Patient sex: F
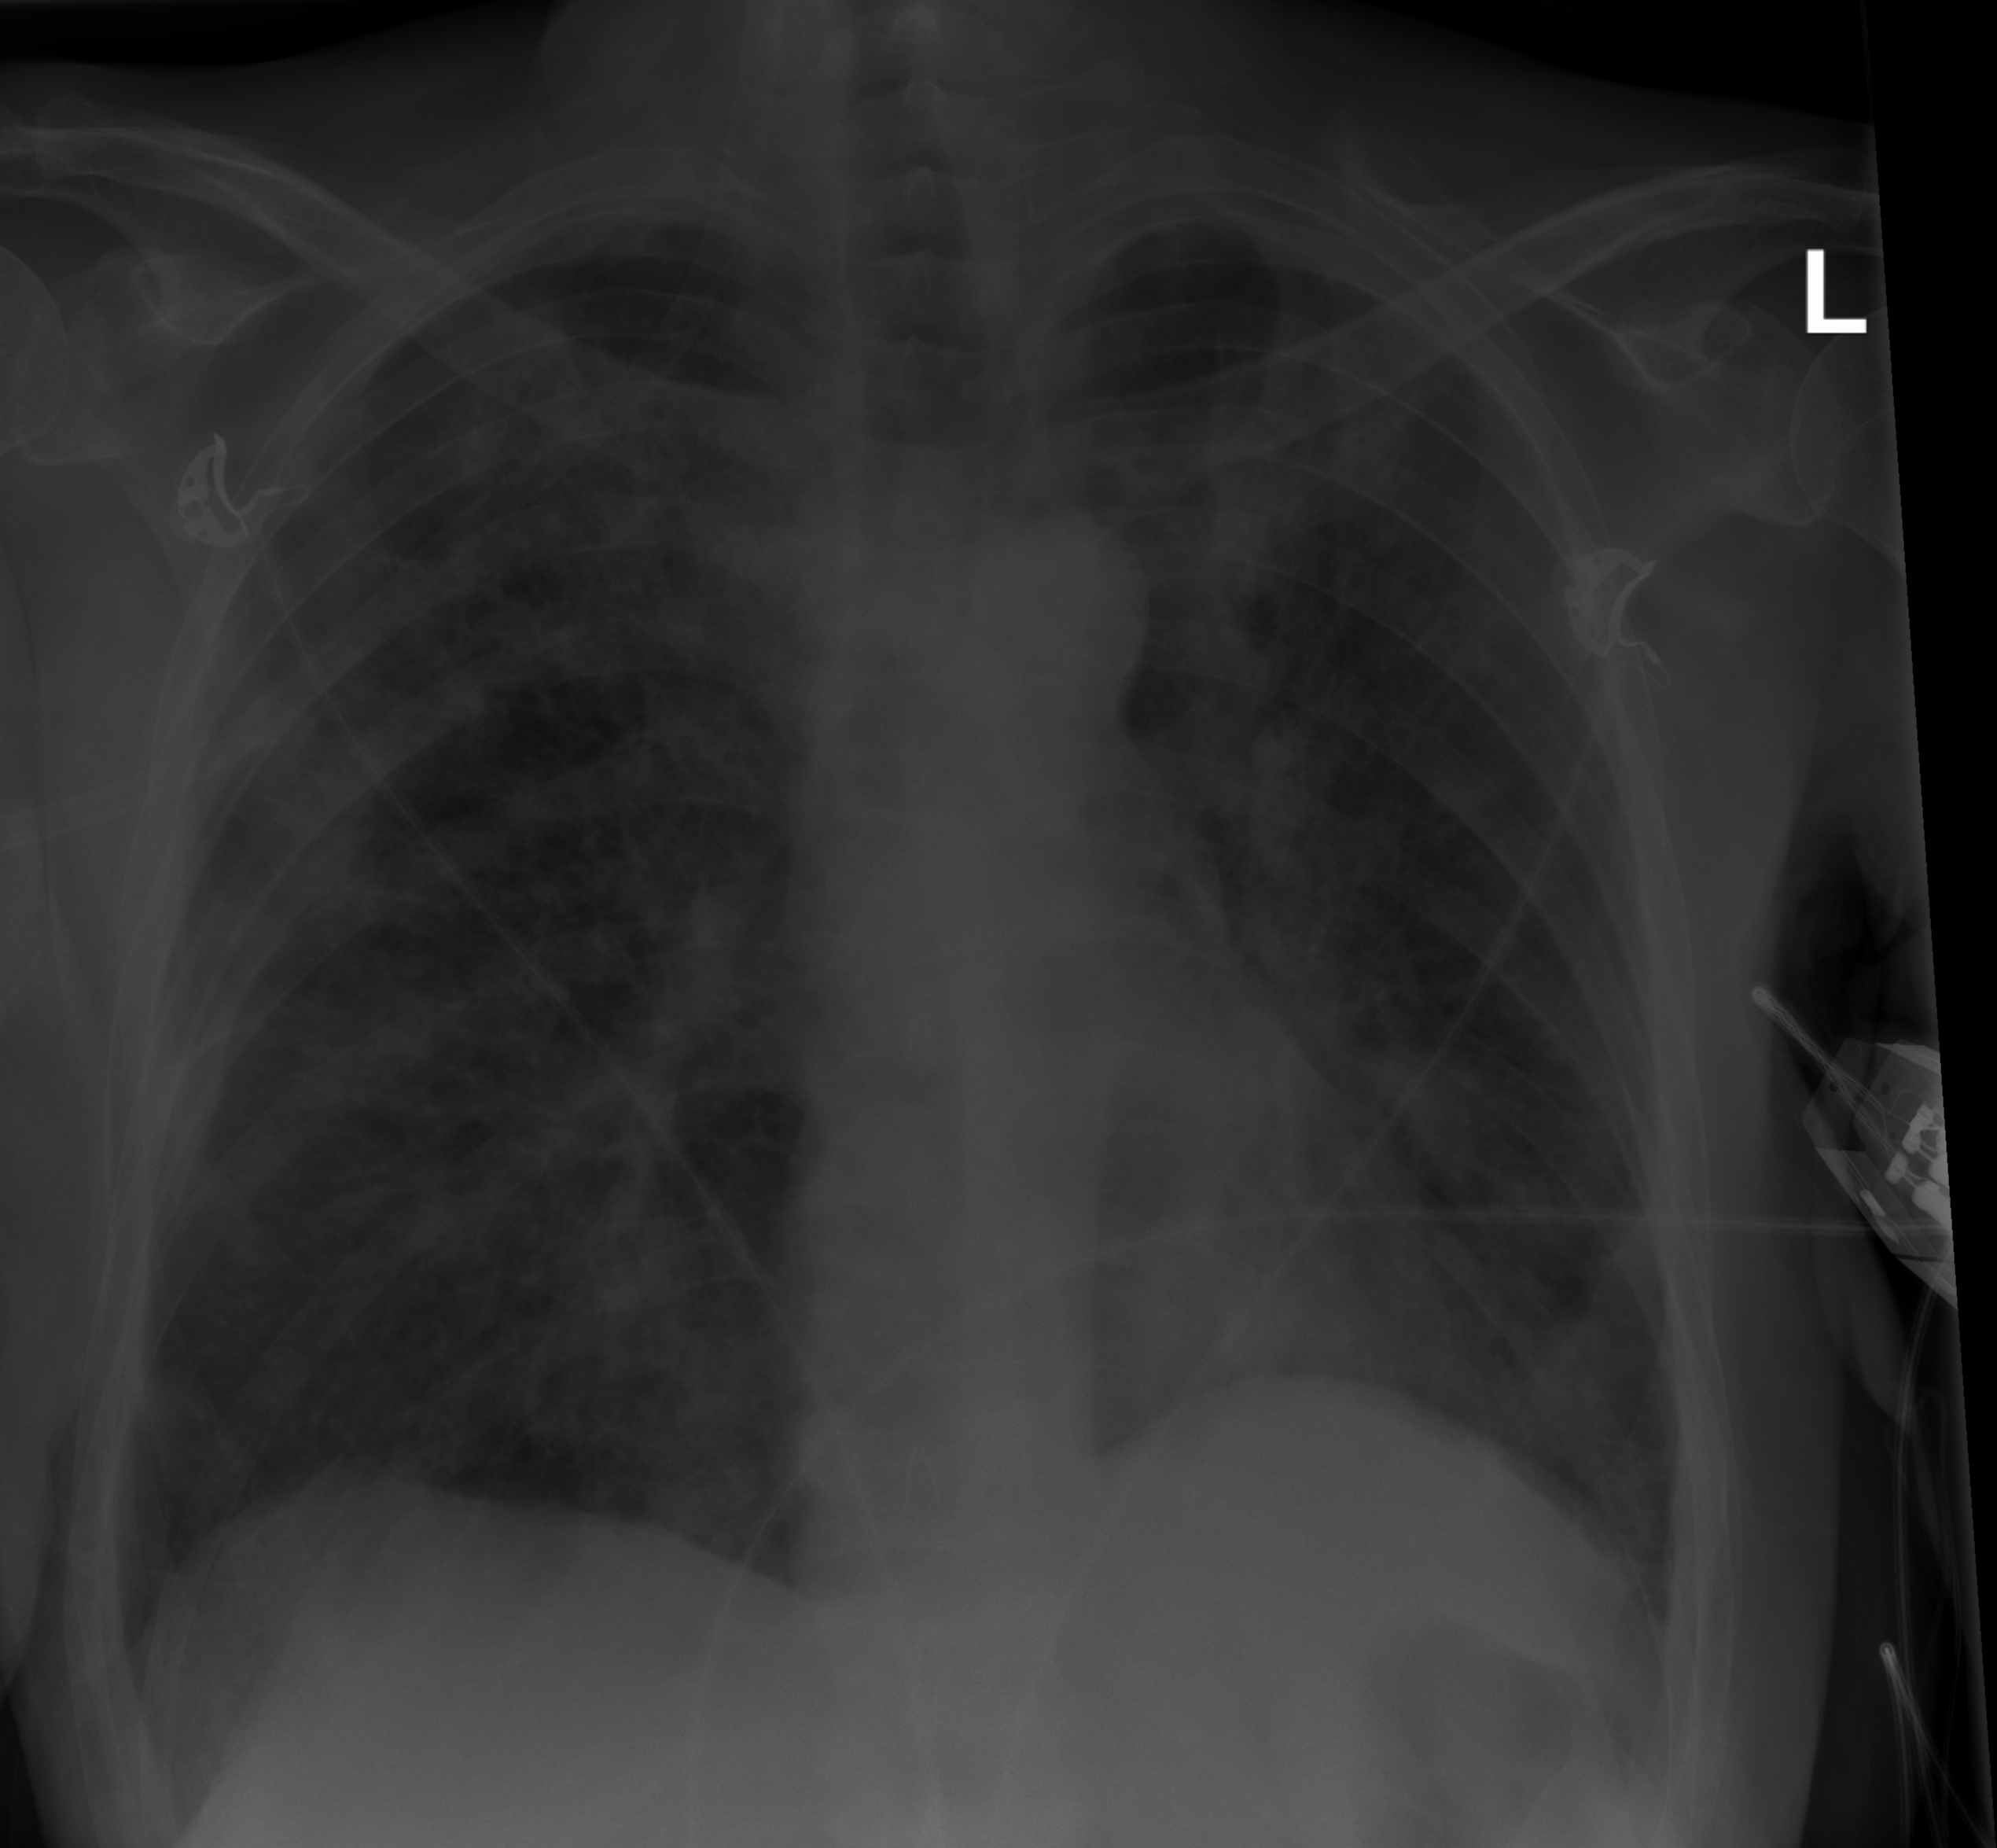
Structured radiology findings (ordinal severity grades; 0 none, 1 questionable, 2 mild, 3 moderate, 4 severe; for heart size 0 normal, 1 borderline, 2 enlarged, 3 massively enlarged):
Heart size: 0
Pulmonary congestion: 0
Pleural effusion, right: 2
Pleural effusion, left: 0
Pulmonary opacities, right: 3
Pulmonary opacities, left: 3
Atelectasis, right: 2
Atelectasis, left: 2